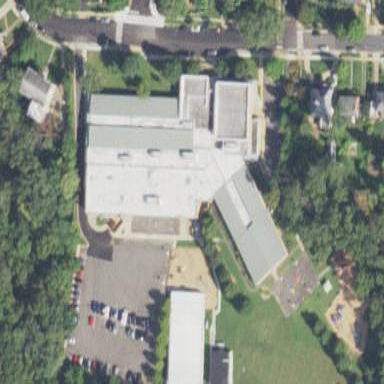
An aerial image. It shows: Primary school.